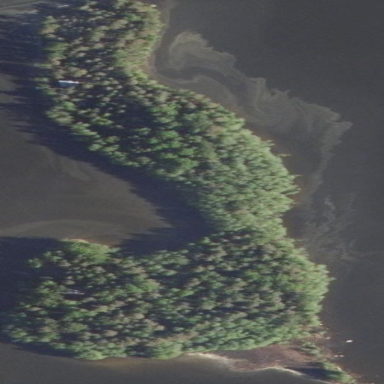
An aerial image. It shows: Islet covered with woodland.